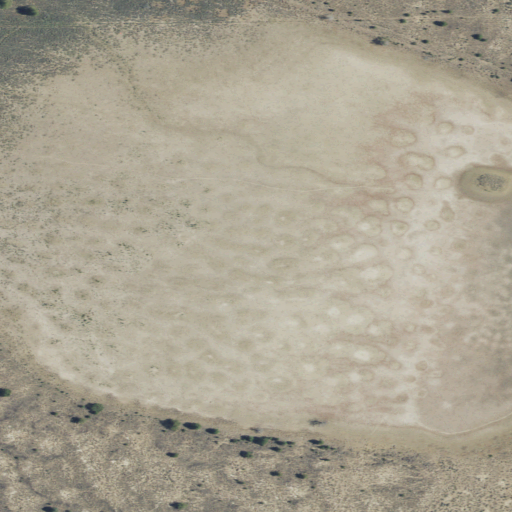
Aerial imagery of plain(s) in Oregon named Lamb Lake containing woody wetlands, shrub, herbaceous wetlands, and barren land